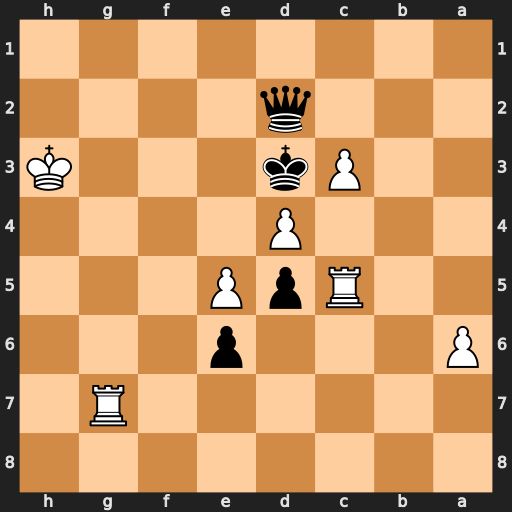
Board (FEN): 8/6R1/P3p3/2RpP3/3P4/2Pk3K/3q4/8
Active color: b
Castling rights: -
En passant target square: -
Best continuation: Qh6+ Kg4 Qxg7+